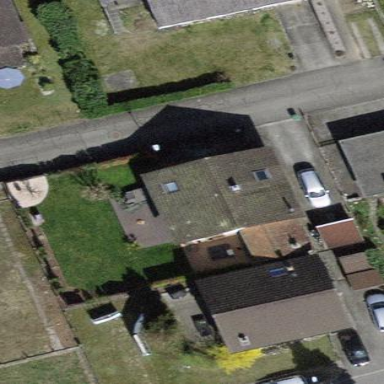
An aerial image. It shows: Building with tiled roof.